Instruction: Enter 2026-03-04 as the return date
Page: home
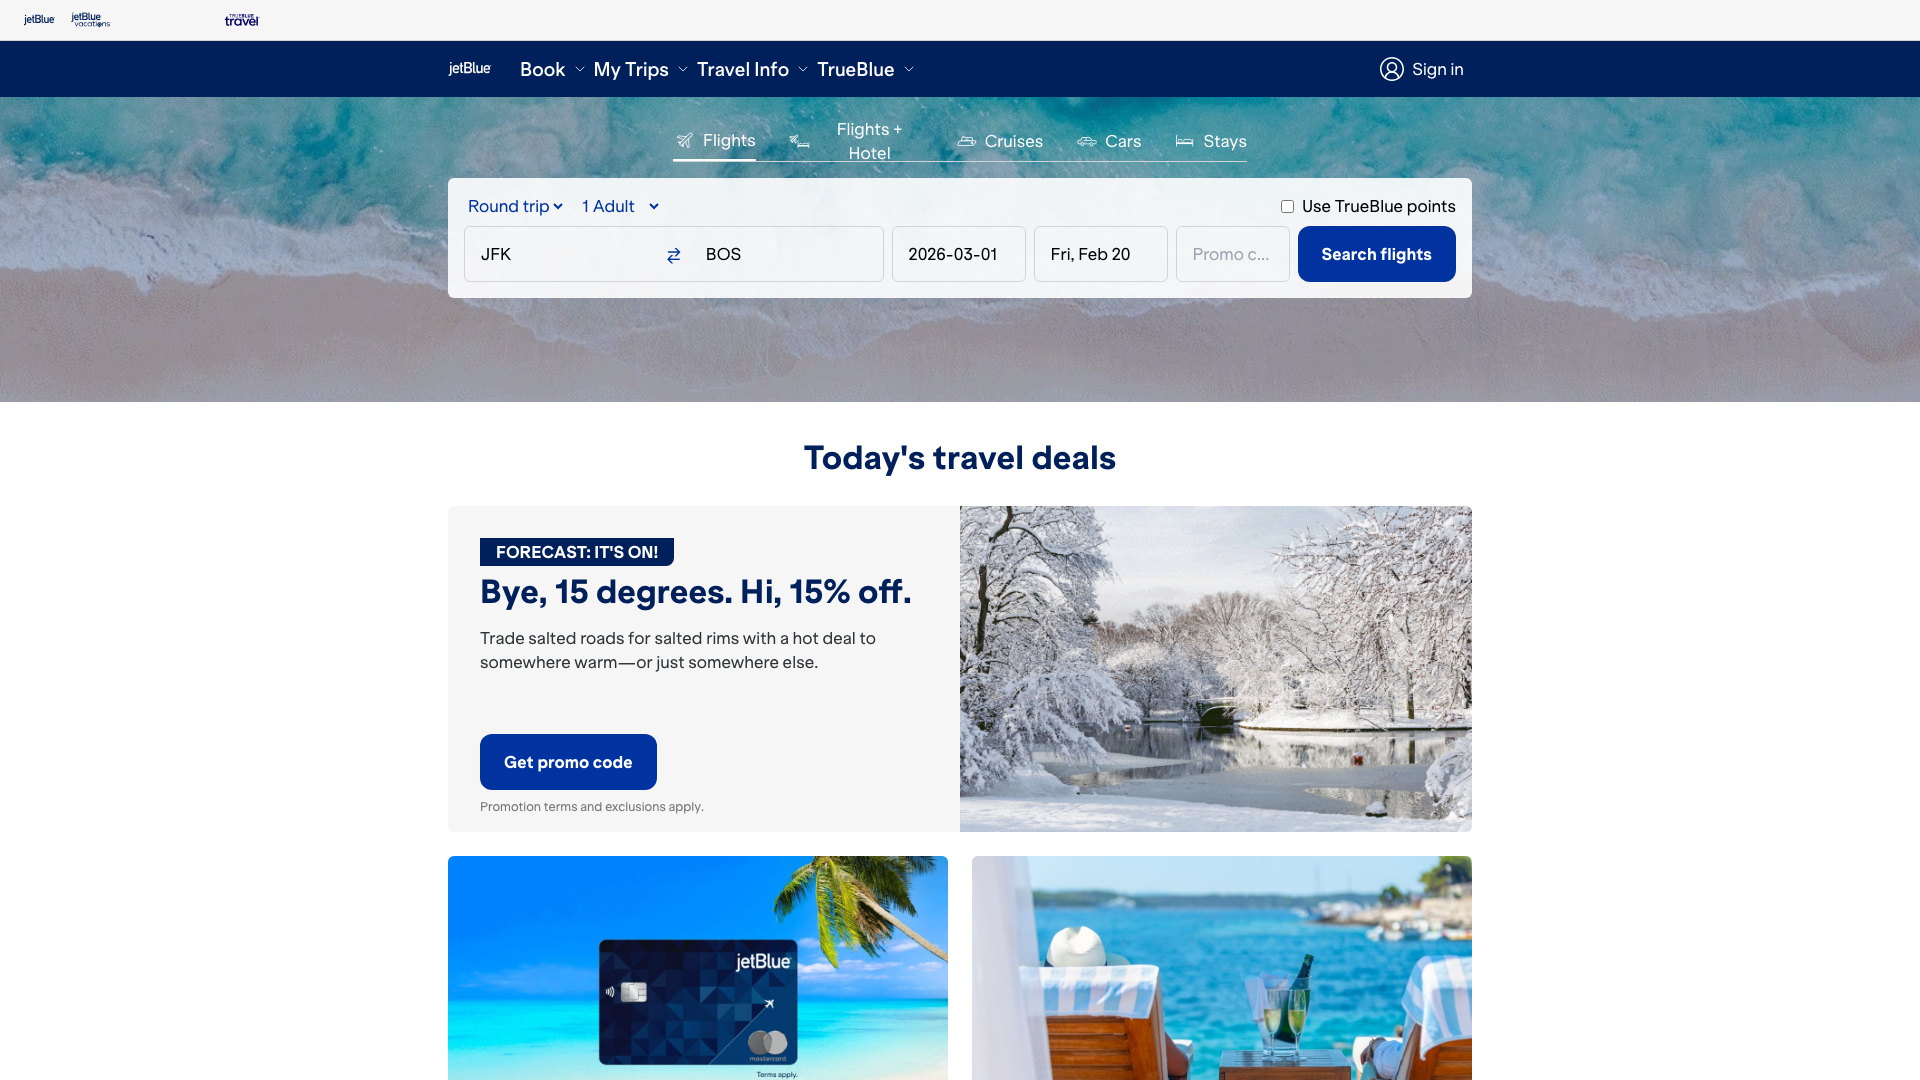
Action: type